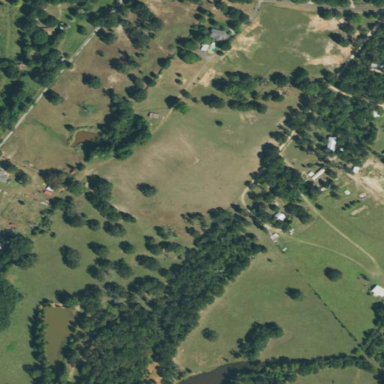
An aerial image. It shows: Pasture area used as meadow.